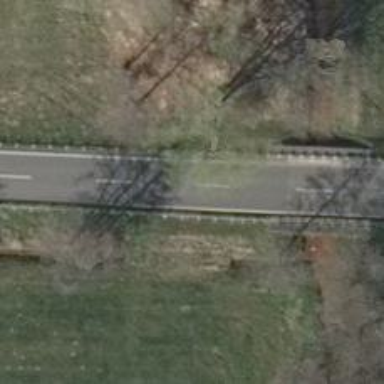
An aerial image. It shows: Tertiary road on bridge with asphalt surface.